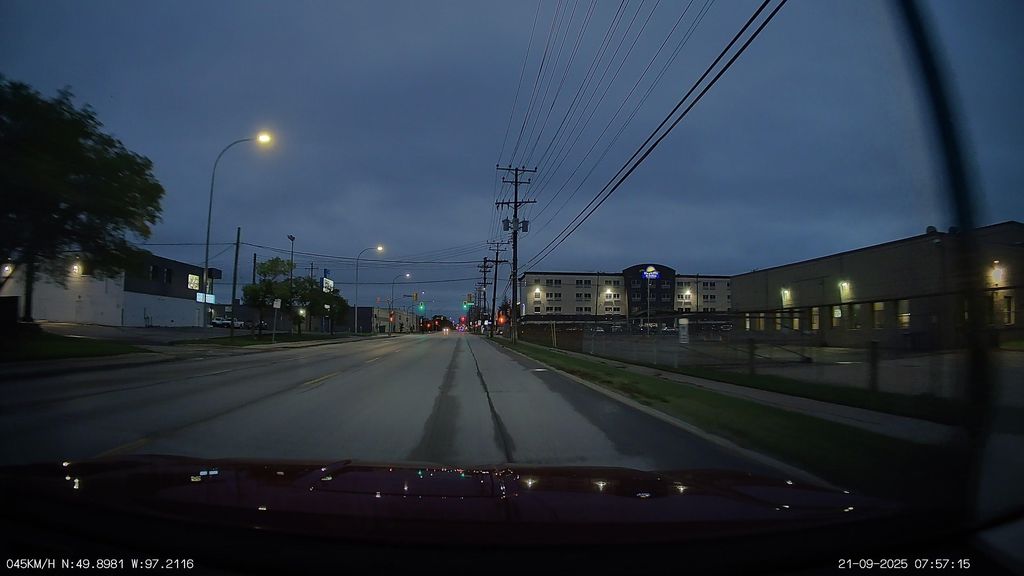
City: winnipeg